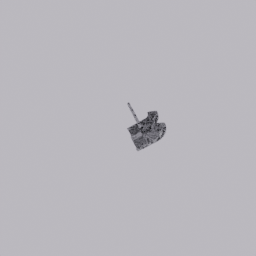
Label: mechanical